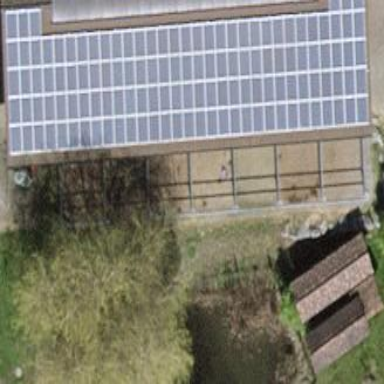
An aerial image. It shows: Solar power generator utilizing photovoltaic technology with solar photovoltaic panels.